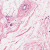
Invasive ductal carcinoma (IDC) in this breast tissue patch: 0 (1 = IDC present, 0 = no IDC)